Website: home-depot
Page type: account-selection
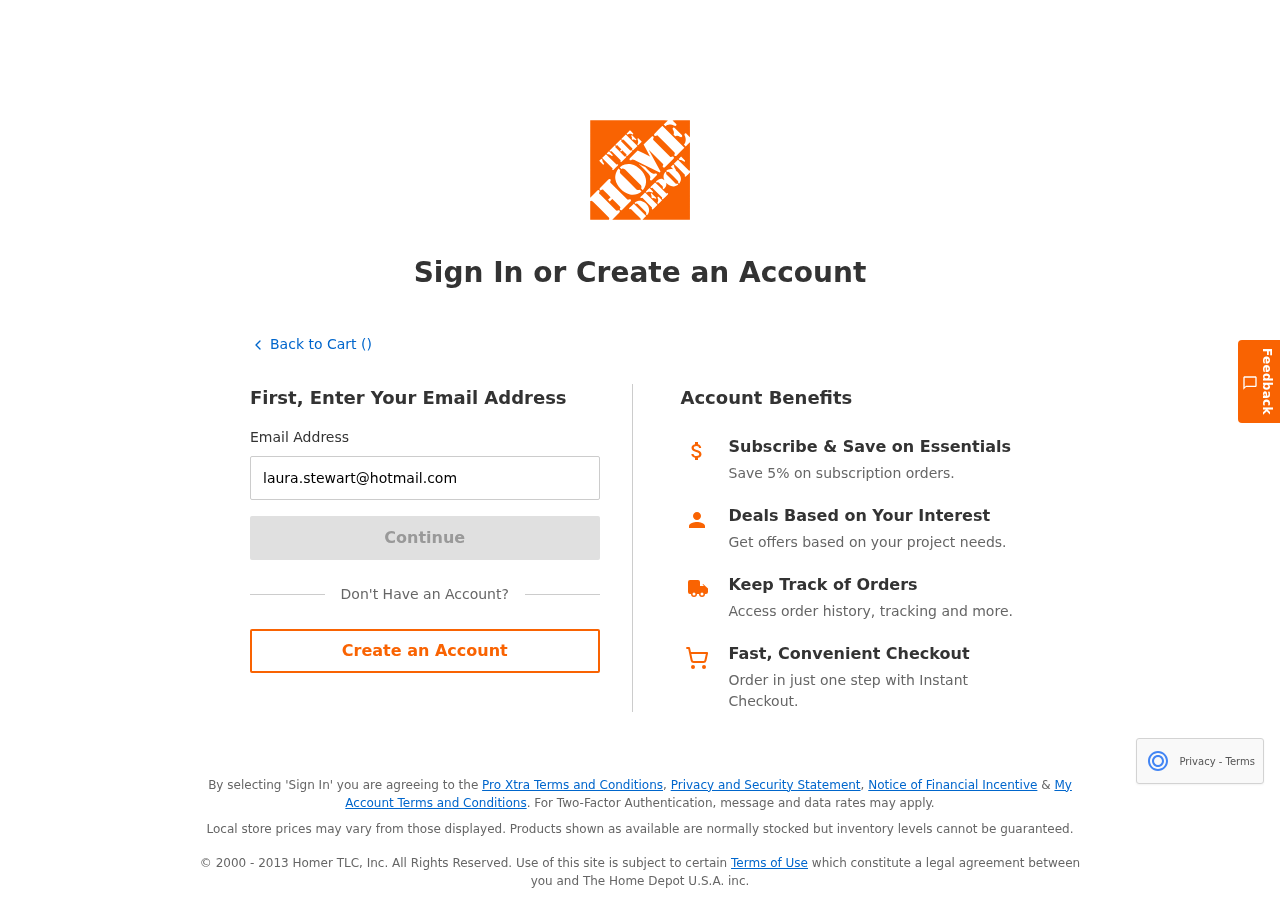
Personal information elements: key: PII_EMAIL
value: laura.stewart@hotmail.com